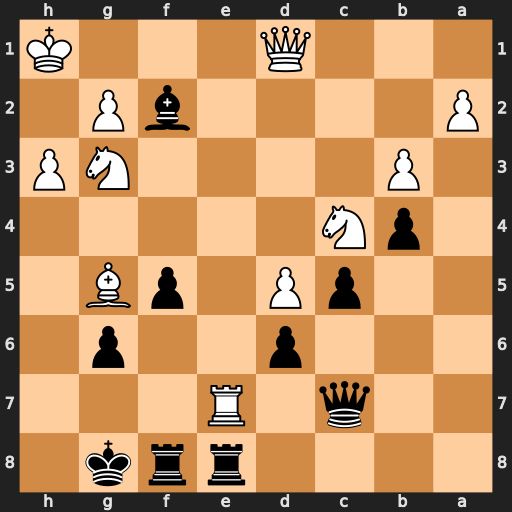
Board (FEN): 4rrk1/2q1R3/3p2p1/2pP1pB1/1pN5/1P4NP/P4bP1/3Q3K
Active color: b
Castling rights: -
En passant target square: -
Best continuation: Rxe7 Bxe7 Qxe7